Interaction volume radius: 10 \u00c5
Interaction volume height: 25 \u00c5
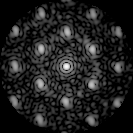
Disorder parameter: 0.3426